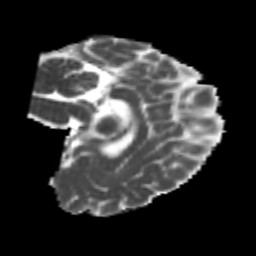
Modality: MD
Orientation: sagittal
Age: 26
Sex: female
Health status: healthy
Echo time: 0.074 s